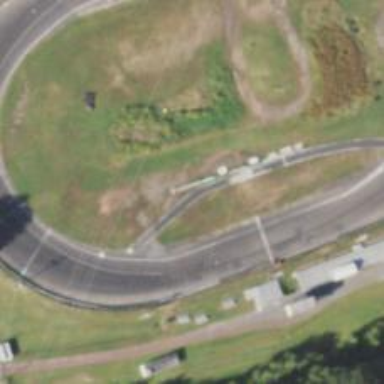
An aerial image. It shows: Raceway for motor sports.